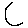
Label: moon